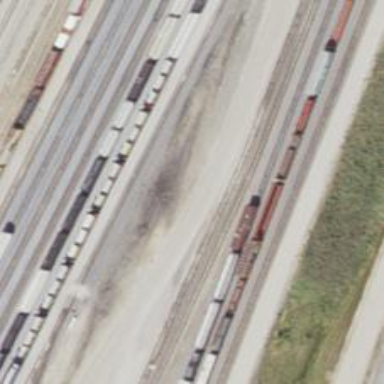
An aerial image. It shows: Railway yard used for servicing trains.